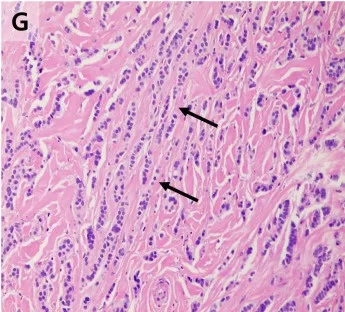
Gross specimen and histopathological findings of the primary breast cancer and scalp lesion. Intact skin appendages were observed in high-power photomicrographs (arrowhead) (HE x 200). Tumor cells of the scalp tumor showed a similar structural pattern to the primary breast cancer, exhibiting an Indian file appearance (arrow) (HE x 200).
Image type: pathology (h&e)